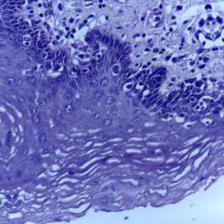
Diagnosis: Normal